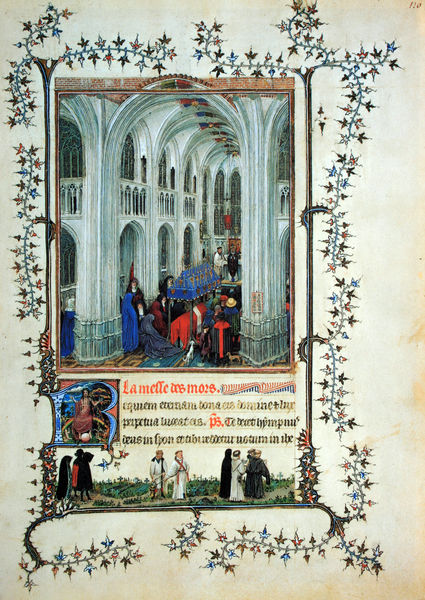
Titel: Turiner Stundenbuch, fol.116r - Totenmesse
Künstler: Meister des Turiner Stundenbuchs (Hubert van Eyck?)
Standort: Turin
Institution: Museo Civico
Schlagwörter: blau, grün, menschen, bunt, grau, säule, rot, weg, malerei, ornament, bild, kirche, innen, gotik, ranken, balkon, farbig, klein, empore, französisch, floral, verzierung, gruppen, halle, bögen, buch, spanisch, illustration, text, beschriftung, altar, buchseite, pergament, sarg, efeu, kapelle, mönch, baldachin, mönche, balu, latein, buchmalerei, rut, bestattung, r, rot#blau